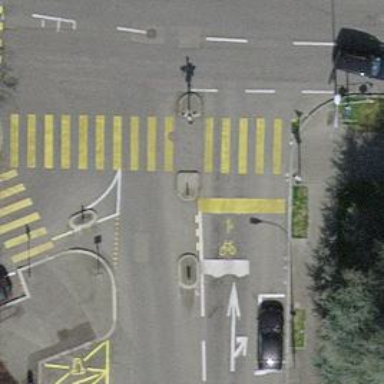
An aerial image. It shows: Crossing with traffic signals and central island.